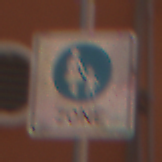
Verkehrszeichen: BeginnFussgaengerzone
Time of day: MorningAfternoon
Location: Outdoor (Urban)
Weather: Clear
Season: NotSpecified
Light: Natural